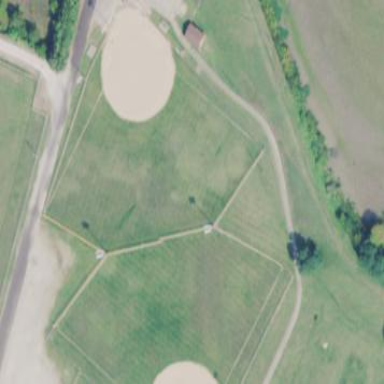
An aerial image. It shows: Baseball pitch for leisure land.